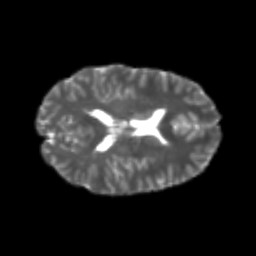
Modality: T2w
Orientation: axial
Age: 23
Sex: female
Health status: healthy
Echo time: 0.074 s